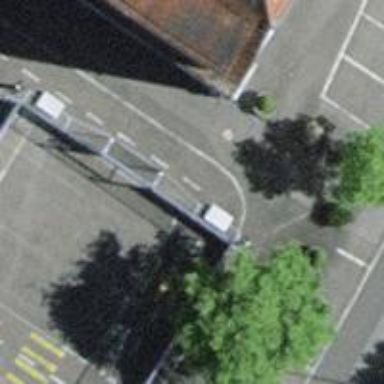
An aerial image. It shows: Parking aisle designated as service road.